Field crop: tomato
Growth stage: 1
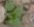
Species: solanum